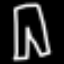
Label: pants